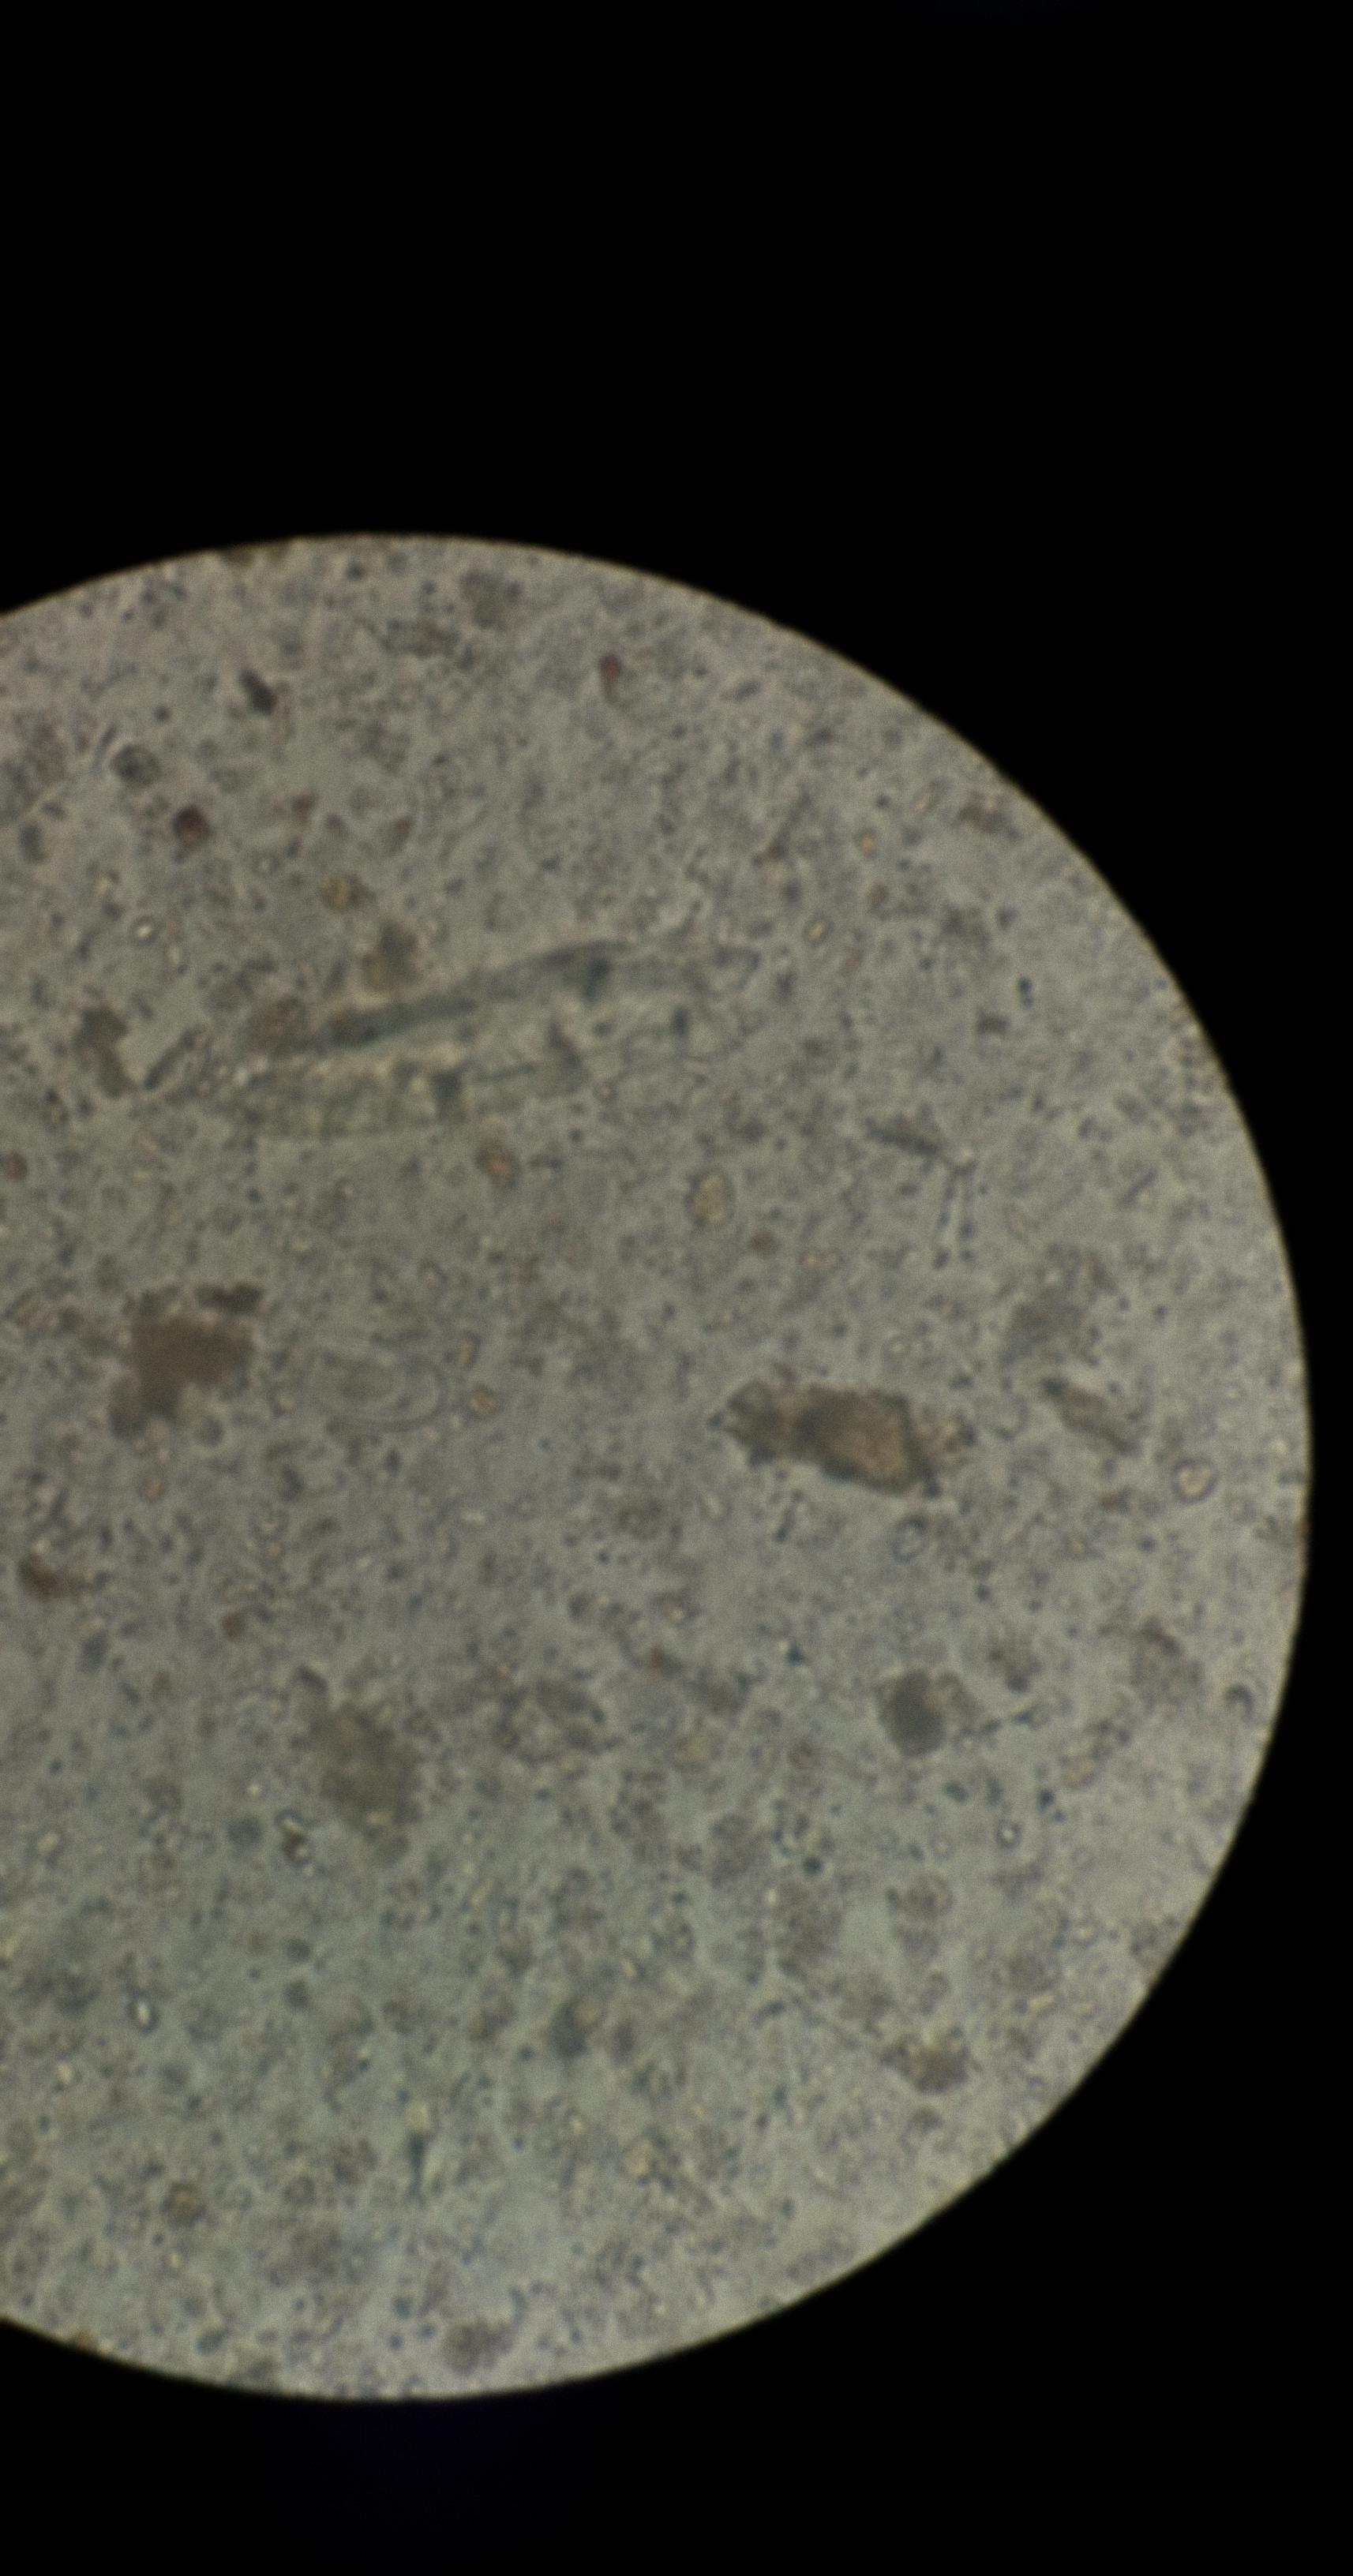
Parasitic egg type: Enterobius vermicularis